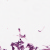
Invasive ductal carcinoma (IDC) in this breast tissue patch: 1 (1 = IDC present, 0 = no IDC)